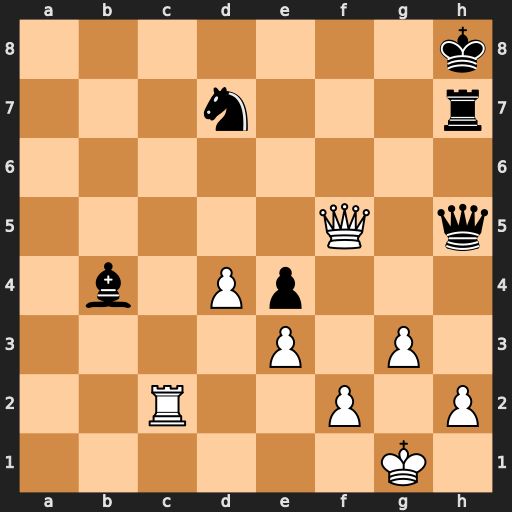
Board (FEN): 7k/3n3r/8/5Q1q/1b1Pp3/4P1P1/2R2P1P/6K1
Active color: w
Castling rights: -
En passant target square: -
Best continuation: Rc8+ Bf8 Rxf8+ Kg7 Qxh5